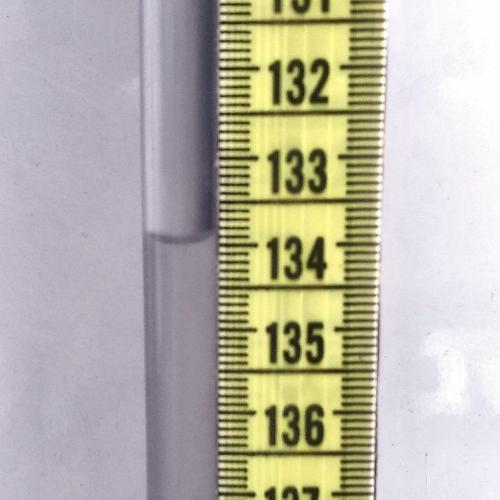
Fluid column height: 133.9 cm